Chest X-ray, PA view. Patient: 72 years old, sex M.
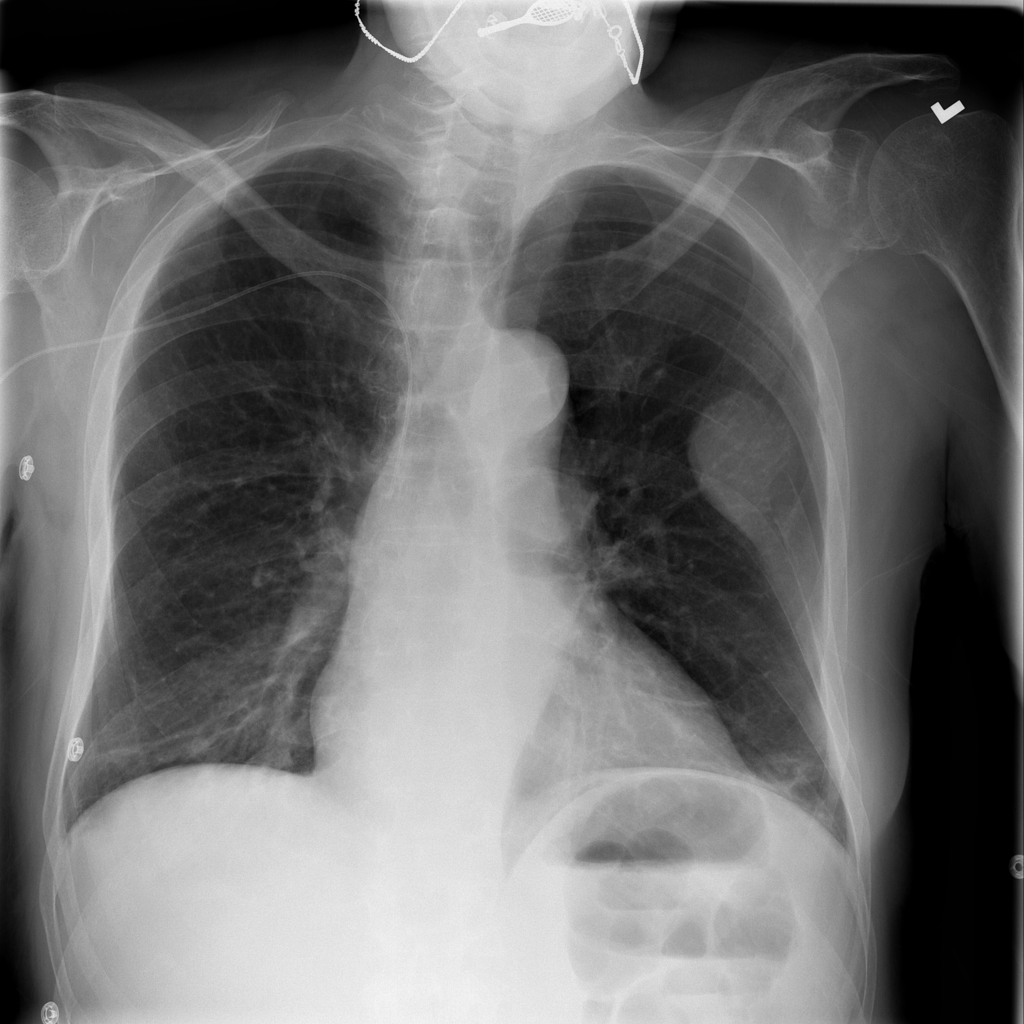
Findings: Atelectasis, Mass